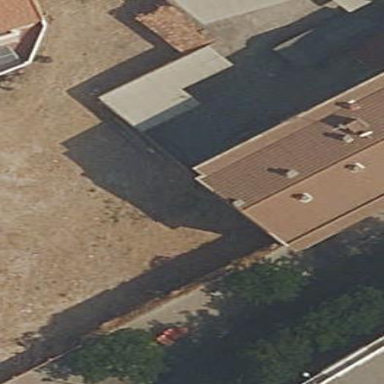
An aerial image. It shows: Residential building.